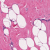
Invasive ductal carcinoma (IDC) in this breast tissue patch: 0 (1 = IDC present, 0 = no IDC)